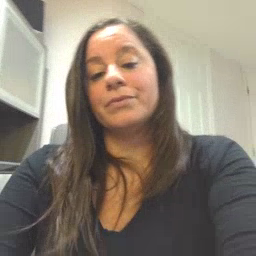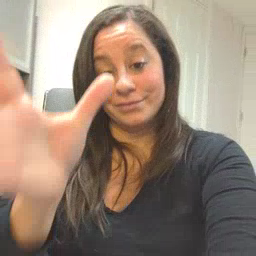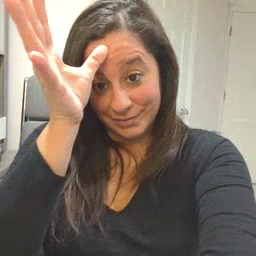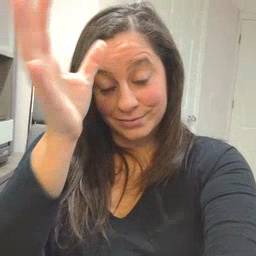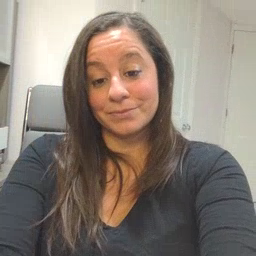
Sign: dad